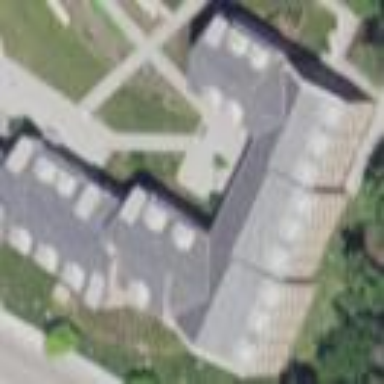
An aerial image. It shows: Dormitory building.